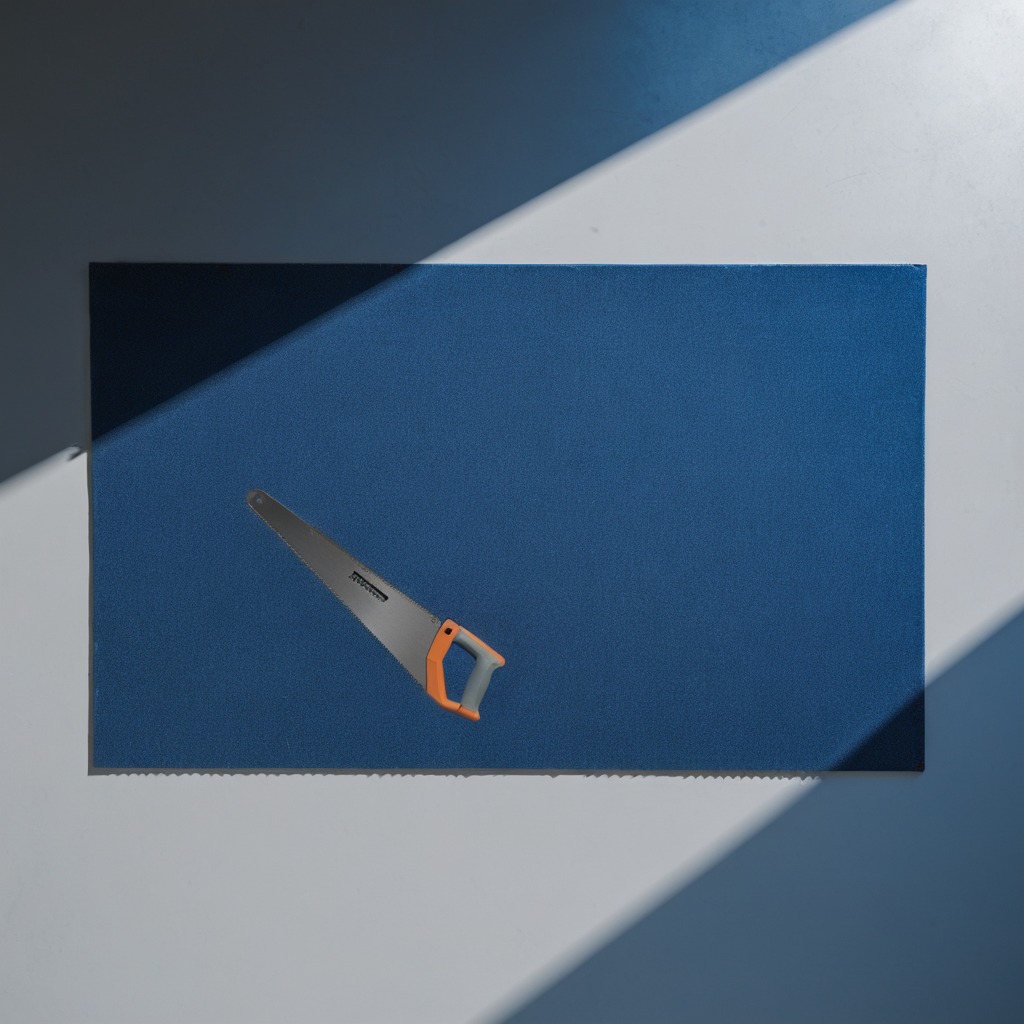
A metal saw lies on the clean granite tabletop.